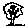
Label: tree